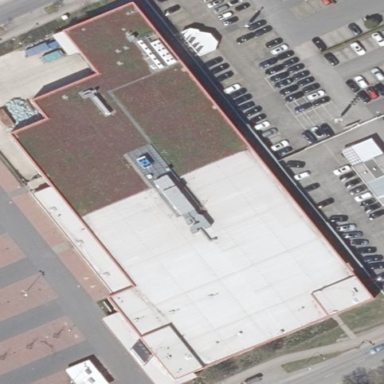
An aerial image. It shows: Supermarket building.